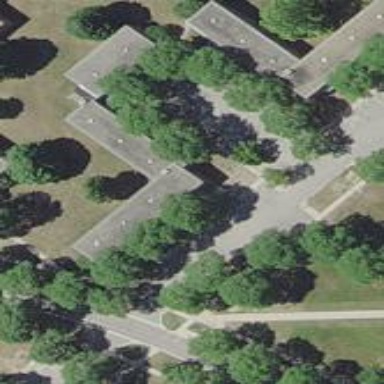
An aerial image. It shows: Parking area with surface.